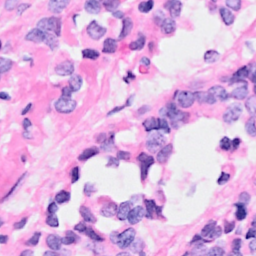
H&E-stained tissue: Breast